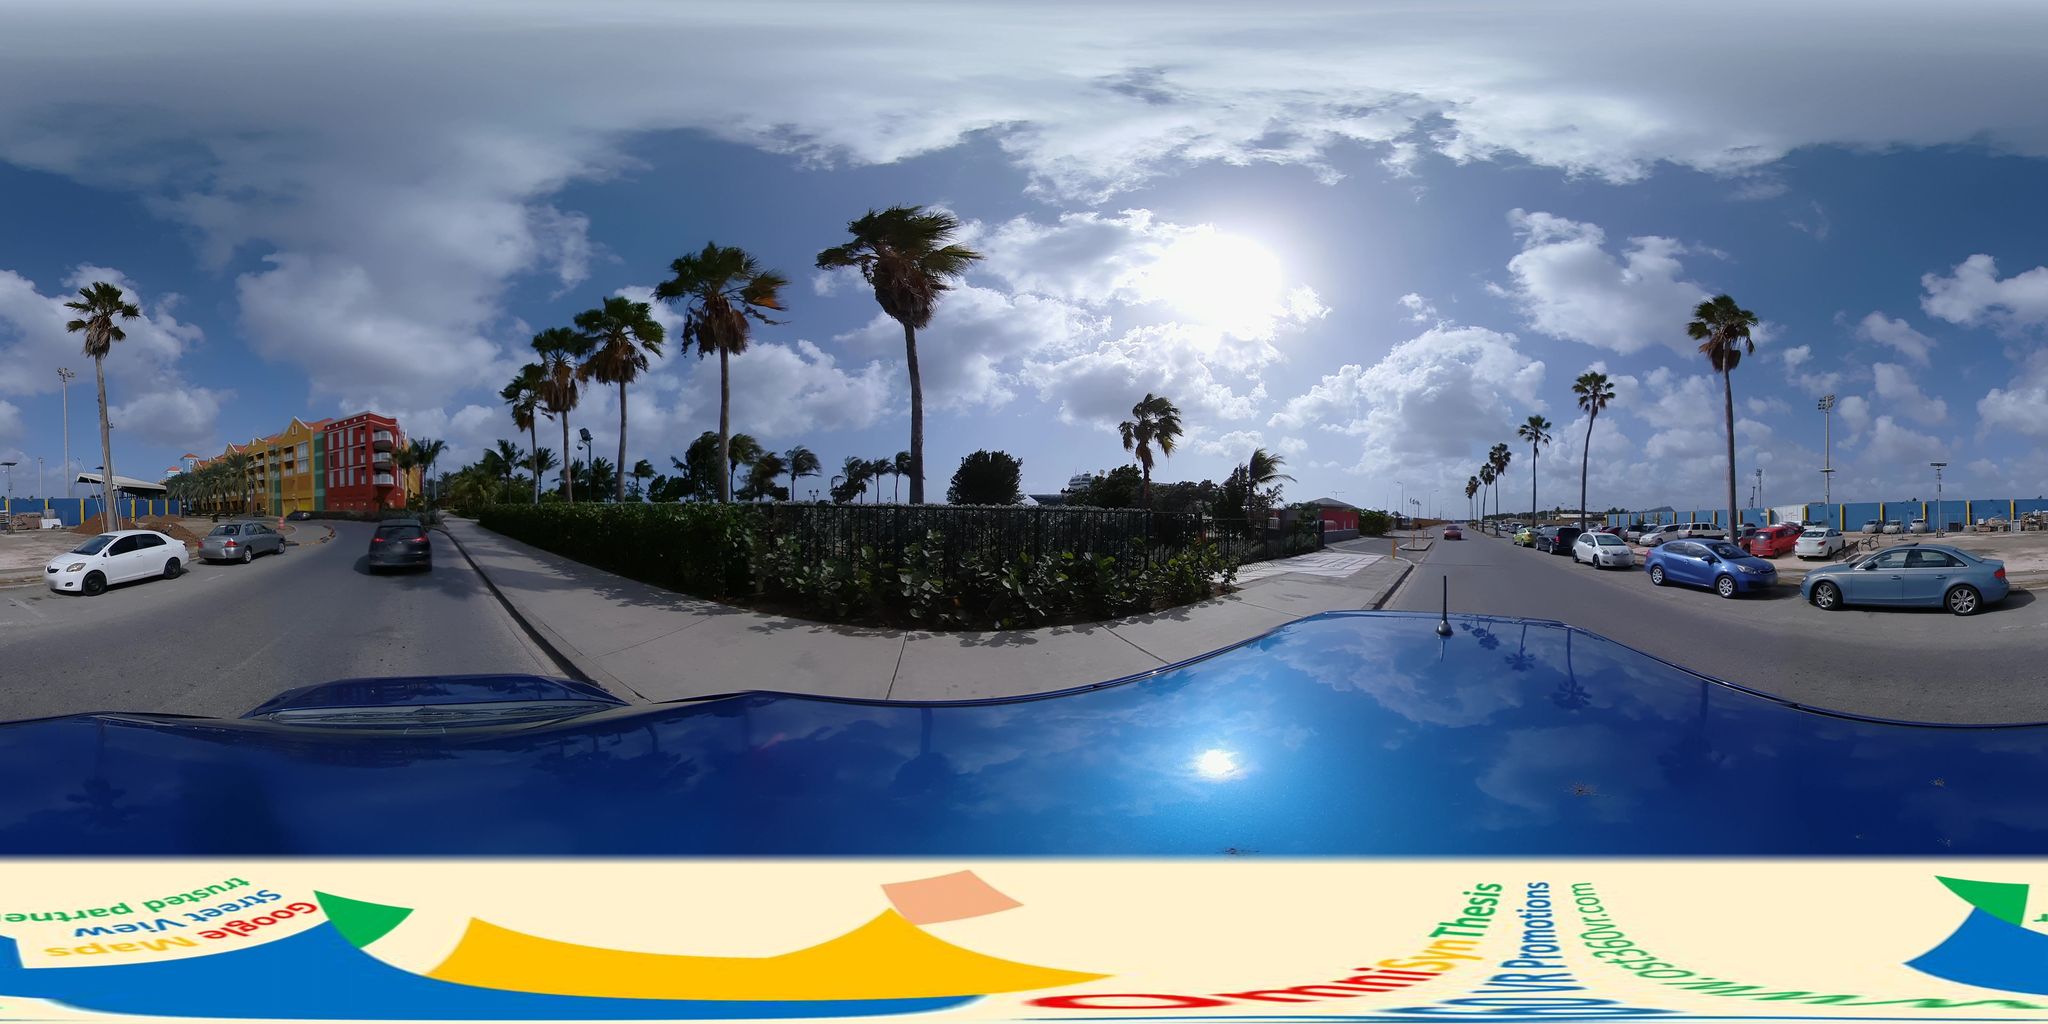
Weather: clear
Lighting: day
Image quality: slightly poor
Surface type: cycling surface
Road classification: residential
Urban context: suburban or peri-urban
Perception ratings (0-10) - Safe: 2.28, Lively: 6.08, Beautiful: 6.77, Boring: 1.9, Depressing: 7.96, Wealthy: 7.69